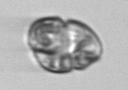
Label: Karenia